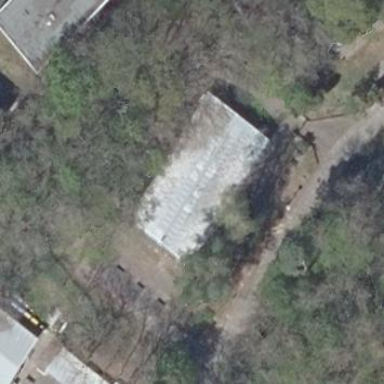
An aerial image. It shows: Kiosk building.